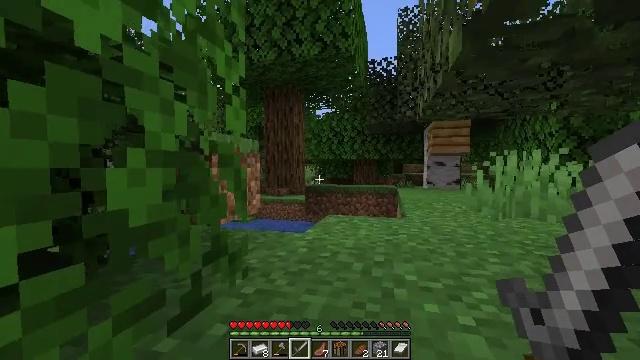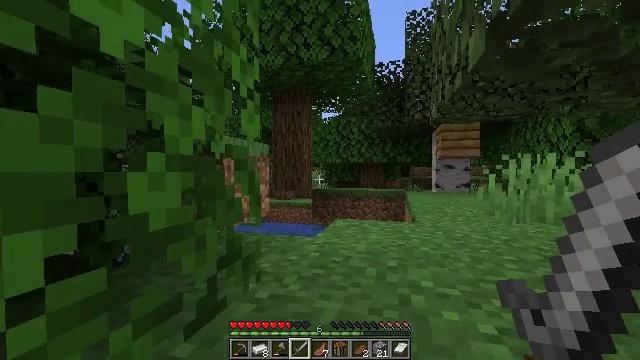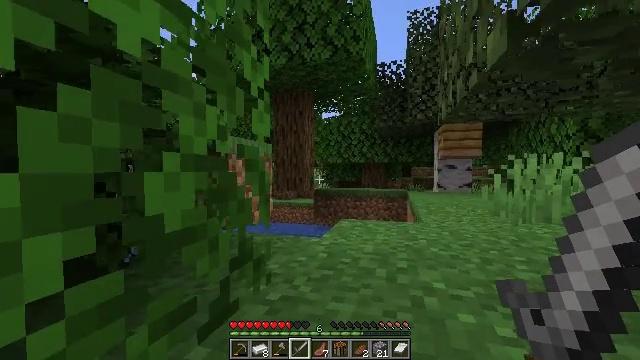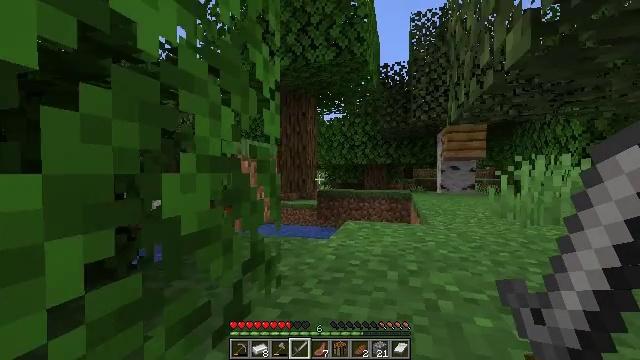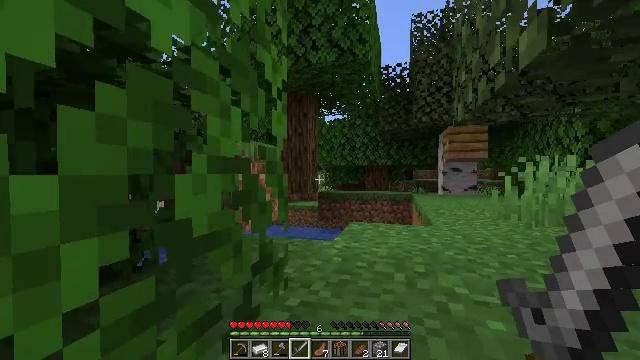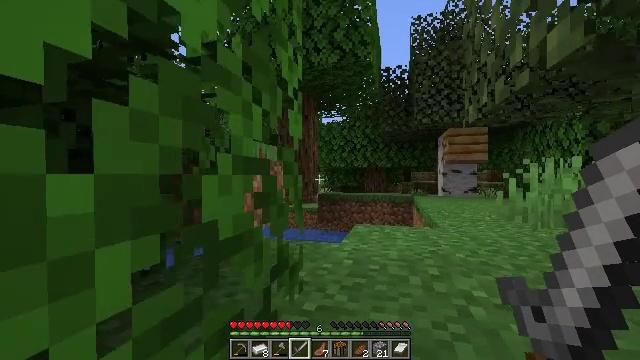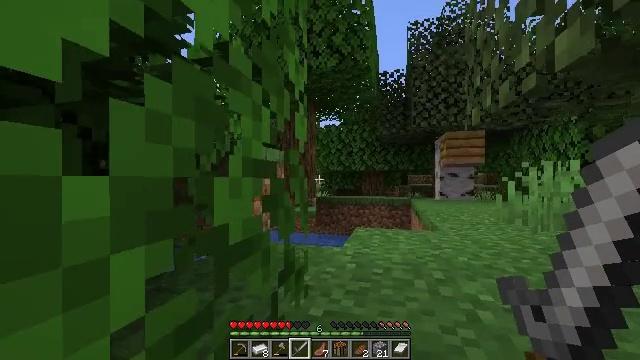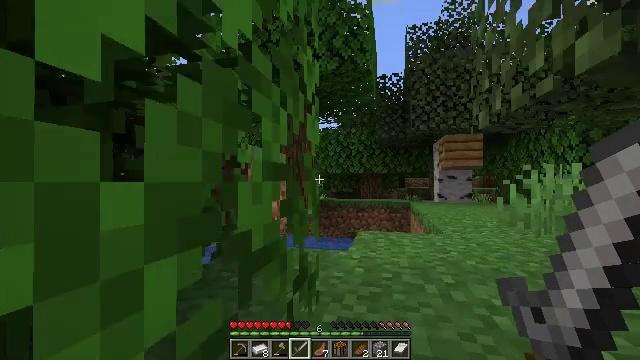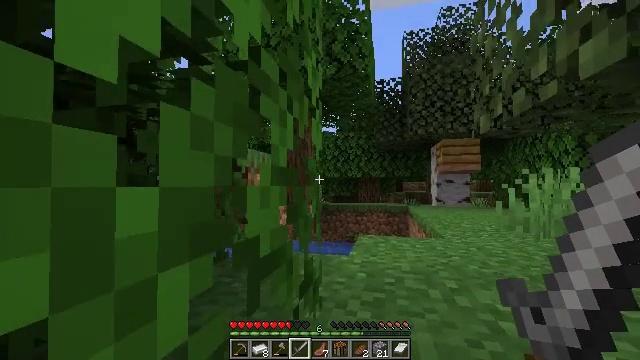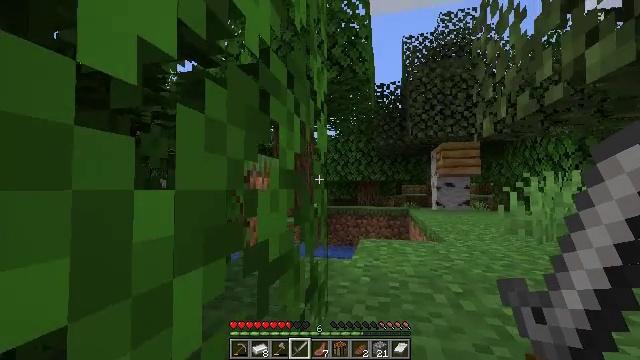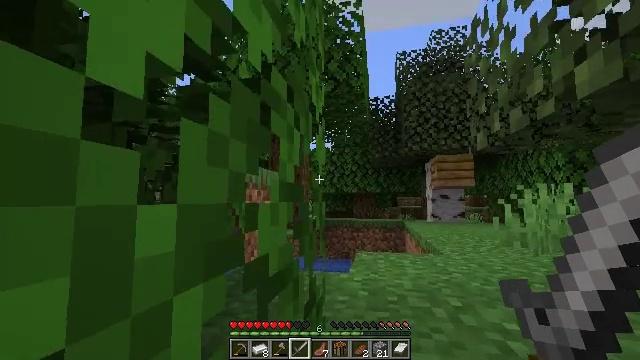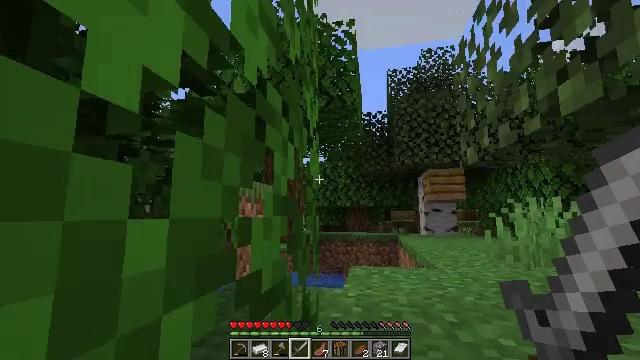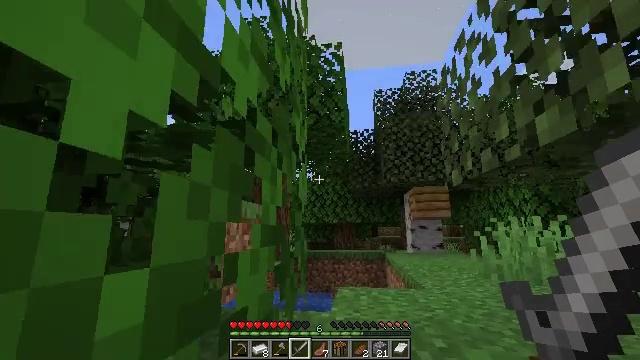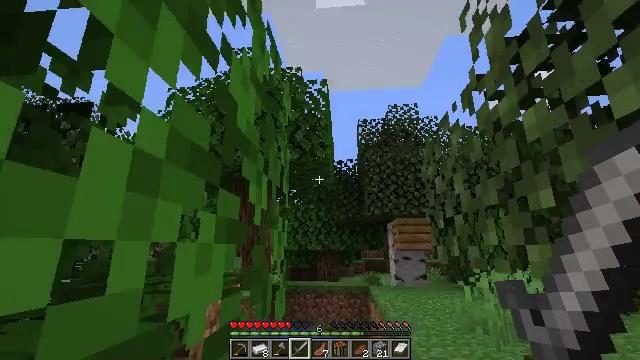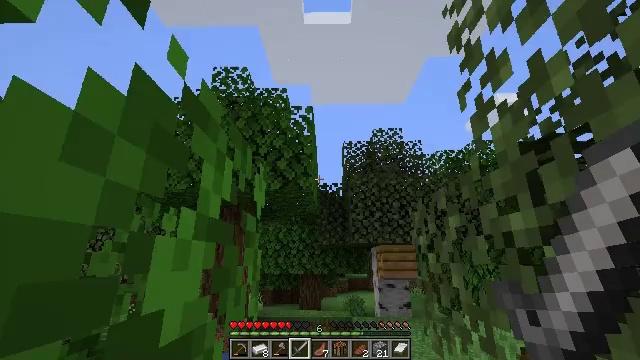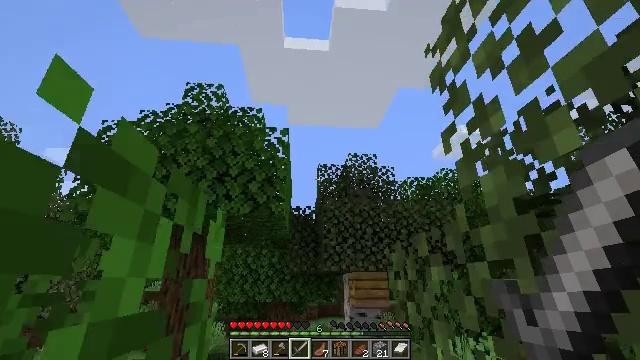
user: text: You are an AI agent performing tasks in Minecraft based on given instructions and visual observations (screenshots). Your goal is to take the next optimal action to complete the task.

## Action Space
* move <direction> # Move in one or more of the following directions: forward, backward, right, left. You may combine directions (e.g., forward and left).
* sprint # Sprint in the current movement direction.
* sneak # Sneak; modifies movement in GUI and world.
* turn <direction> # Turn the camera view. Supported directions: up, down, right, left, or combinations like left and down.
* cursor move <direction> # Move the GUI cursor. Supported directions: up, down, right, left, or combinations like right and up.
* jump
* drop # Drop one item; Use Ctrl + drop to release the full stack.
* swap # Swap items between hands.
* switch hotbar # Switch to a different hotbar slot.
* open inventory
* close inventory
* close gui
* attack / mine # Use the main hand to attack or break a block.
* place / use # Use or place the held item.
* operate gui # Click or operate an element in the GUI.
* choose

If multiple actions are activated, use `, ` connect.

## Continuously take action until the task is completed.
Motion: motion action
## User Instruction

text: Mine oak leaves.
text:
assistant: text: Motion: move forward, sprint, turn left
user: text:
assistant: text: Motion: move forward, sprint
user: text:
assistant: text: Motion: move forward, sprint
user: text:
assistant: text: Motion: move forward, sprint
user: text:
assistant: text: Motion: move forward, sprint
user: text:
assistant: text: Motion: move forward, sprint
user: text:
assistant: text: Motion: move forward, sprint
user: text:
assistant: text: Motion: move forward, sprint
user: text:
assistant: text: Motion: move forward, sprint
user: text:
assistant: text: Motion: move forward, sprint, turn right and up
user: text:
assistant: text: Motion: move forward, sprint, turn right and up
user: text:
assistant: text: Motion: move forward, sprint, turn right and up, jump
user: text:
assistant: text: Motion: move forward, sprint, turn right and up, jump
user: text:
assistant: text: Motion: move forward, sprint, turn right and up, jump
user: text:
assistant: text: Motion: move forward, sprint, turn right and up, jump
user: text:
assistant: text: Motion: move forward, sprint, turn right and up, jump
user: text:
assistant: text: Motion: move forward, sprint, jump
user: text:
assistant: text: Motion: move forward, sprint, jump
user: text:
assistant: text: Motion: move forward, sprint, jump
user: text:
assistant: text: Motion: move forward, sprint, jump
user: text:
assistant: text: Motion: move forward, sprint, jump
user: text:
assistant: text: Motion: move forward, sprint, jump
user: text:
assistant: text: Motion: move forward, sprint
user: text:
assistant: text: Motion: move forward, sprint
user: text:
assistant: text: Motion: move forward, sprint, turn down
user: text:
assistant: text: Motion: move forward, sprint, turn down
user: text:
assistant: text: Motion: move forward, sprint, turn down
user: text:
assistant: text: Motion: move forward, sprint, turn down
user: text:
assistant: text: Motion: move forward, sprint, turn down
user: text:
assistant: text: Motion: move forward, sprint, turn down